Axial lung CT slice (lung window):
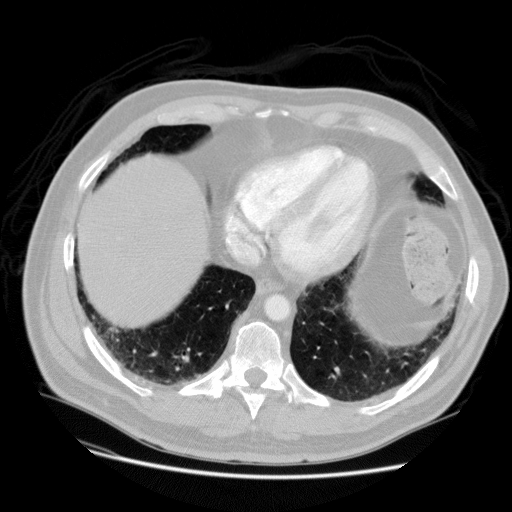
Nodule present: no